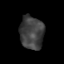
Tissue: skin
Cell type: Epithelial cells
Senescence score: 0.2542
Nuclear area (px): 769
Mean DAPI intensity: 64.68